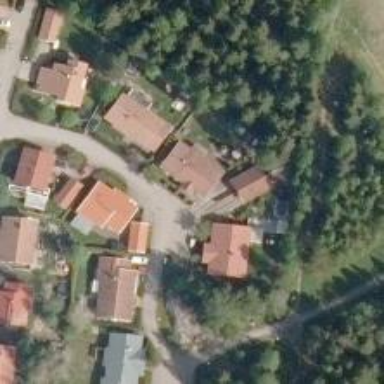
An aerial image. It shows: Living street.